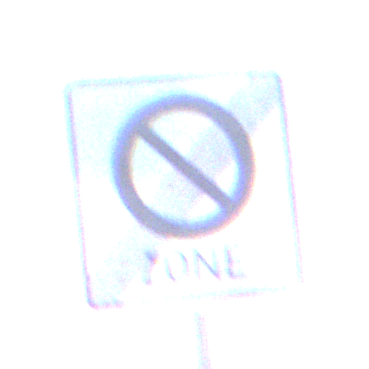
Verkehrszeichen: EndeEingeschraenktesHalteverbotZone
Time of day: SunriseSunset
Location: Outdoor (Nature)
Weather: Clear
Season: NotSpecified
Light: Natural